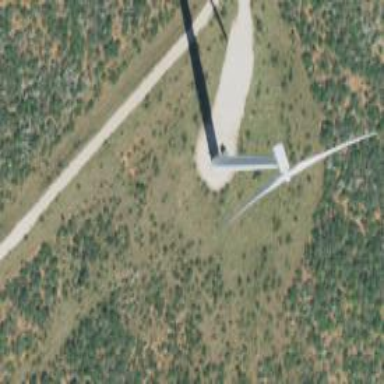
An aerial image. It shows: Wind generator with horizontal axis. The generator is wind turbine.